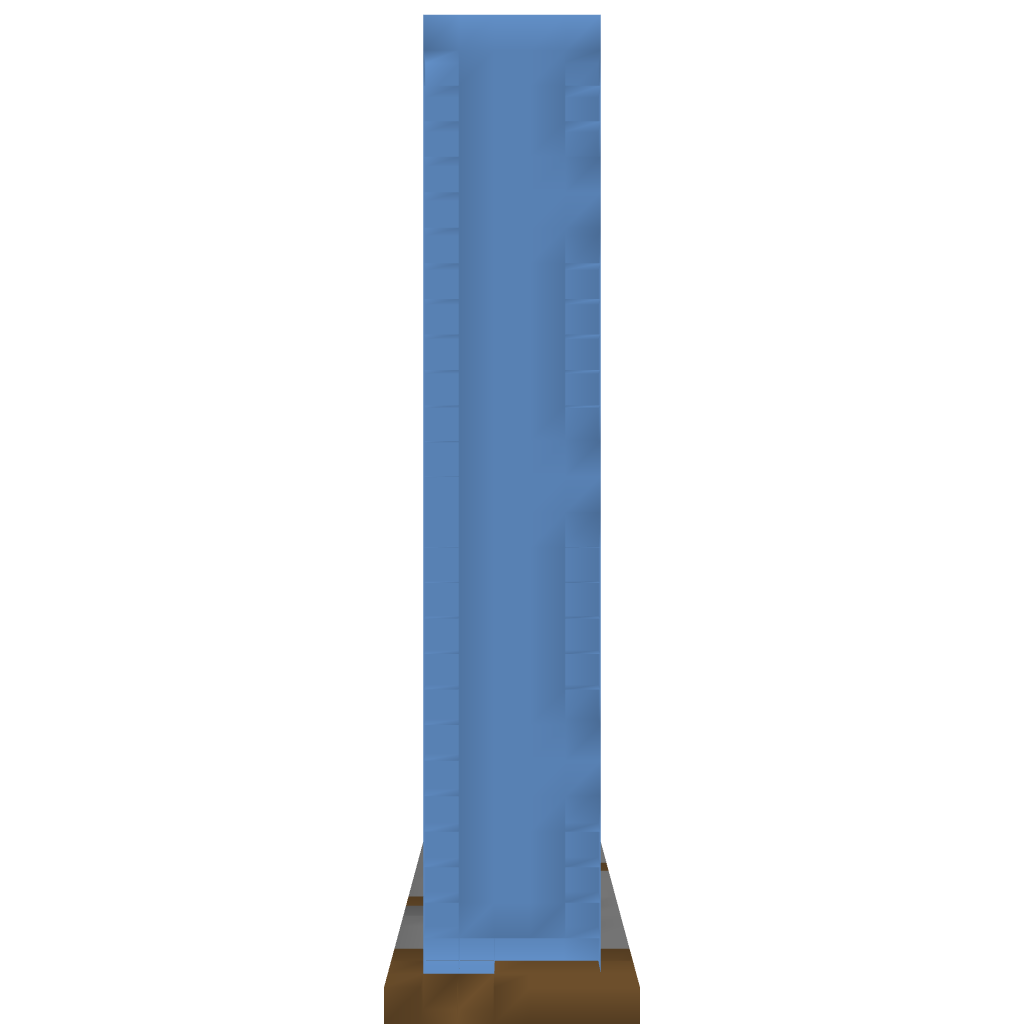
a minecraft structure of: Modern Style Fountain/ town square bad low quality